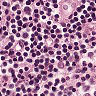
Metastatic tissue present: no